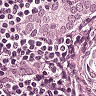
Metastatic tissue present: yes